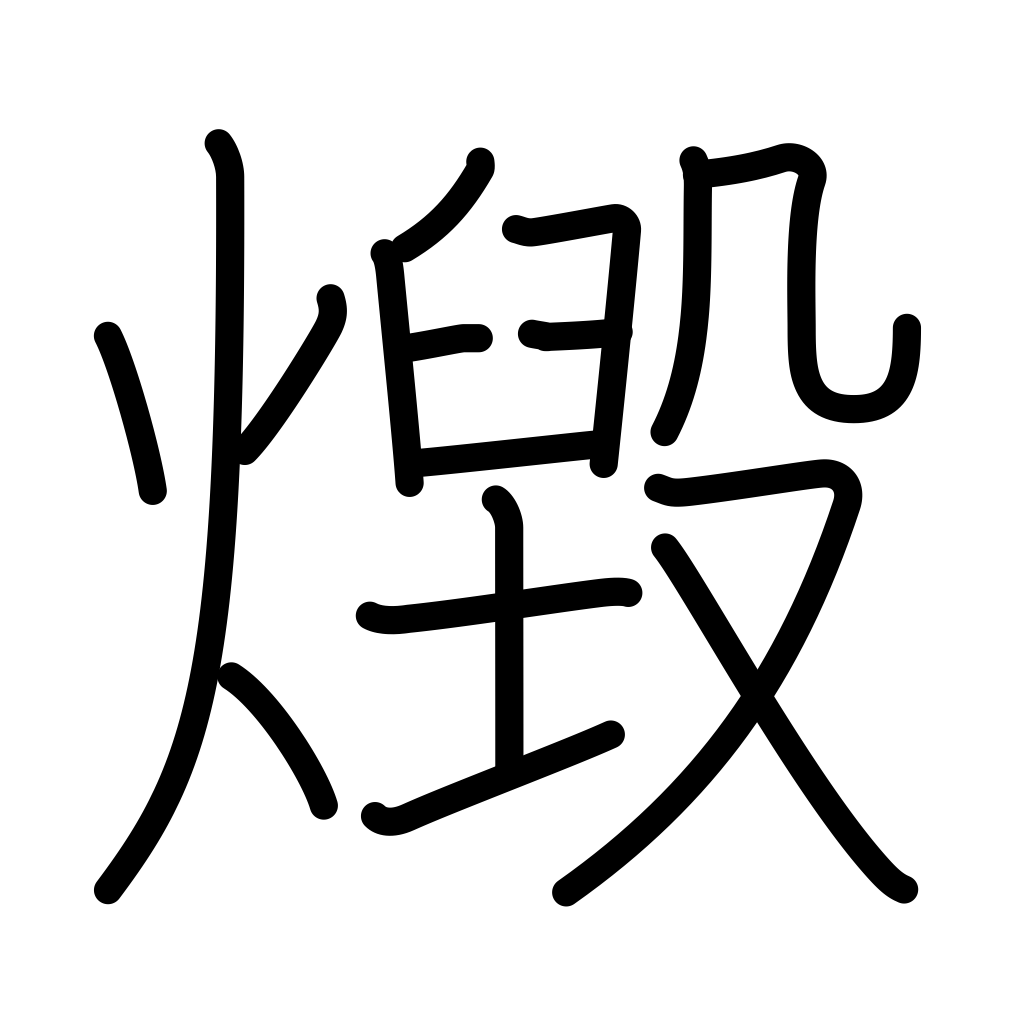
Meaning: blaze